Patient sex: M
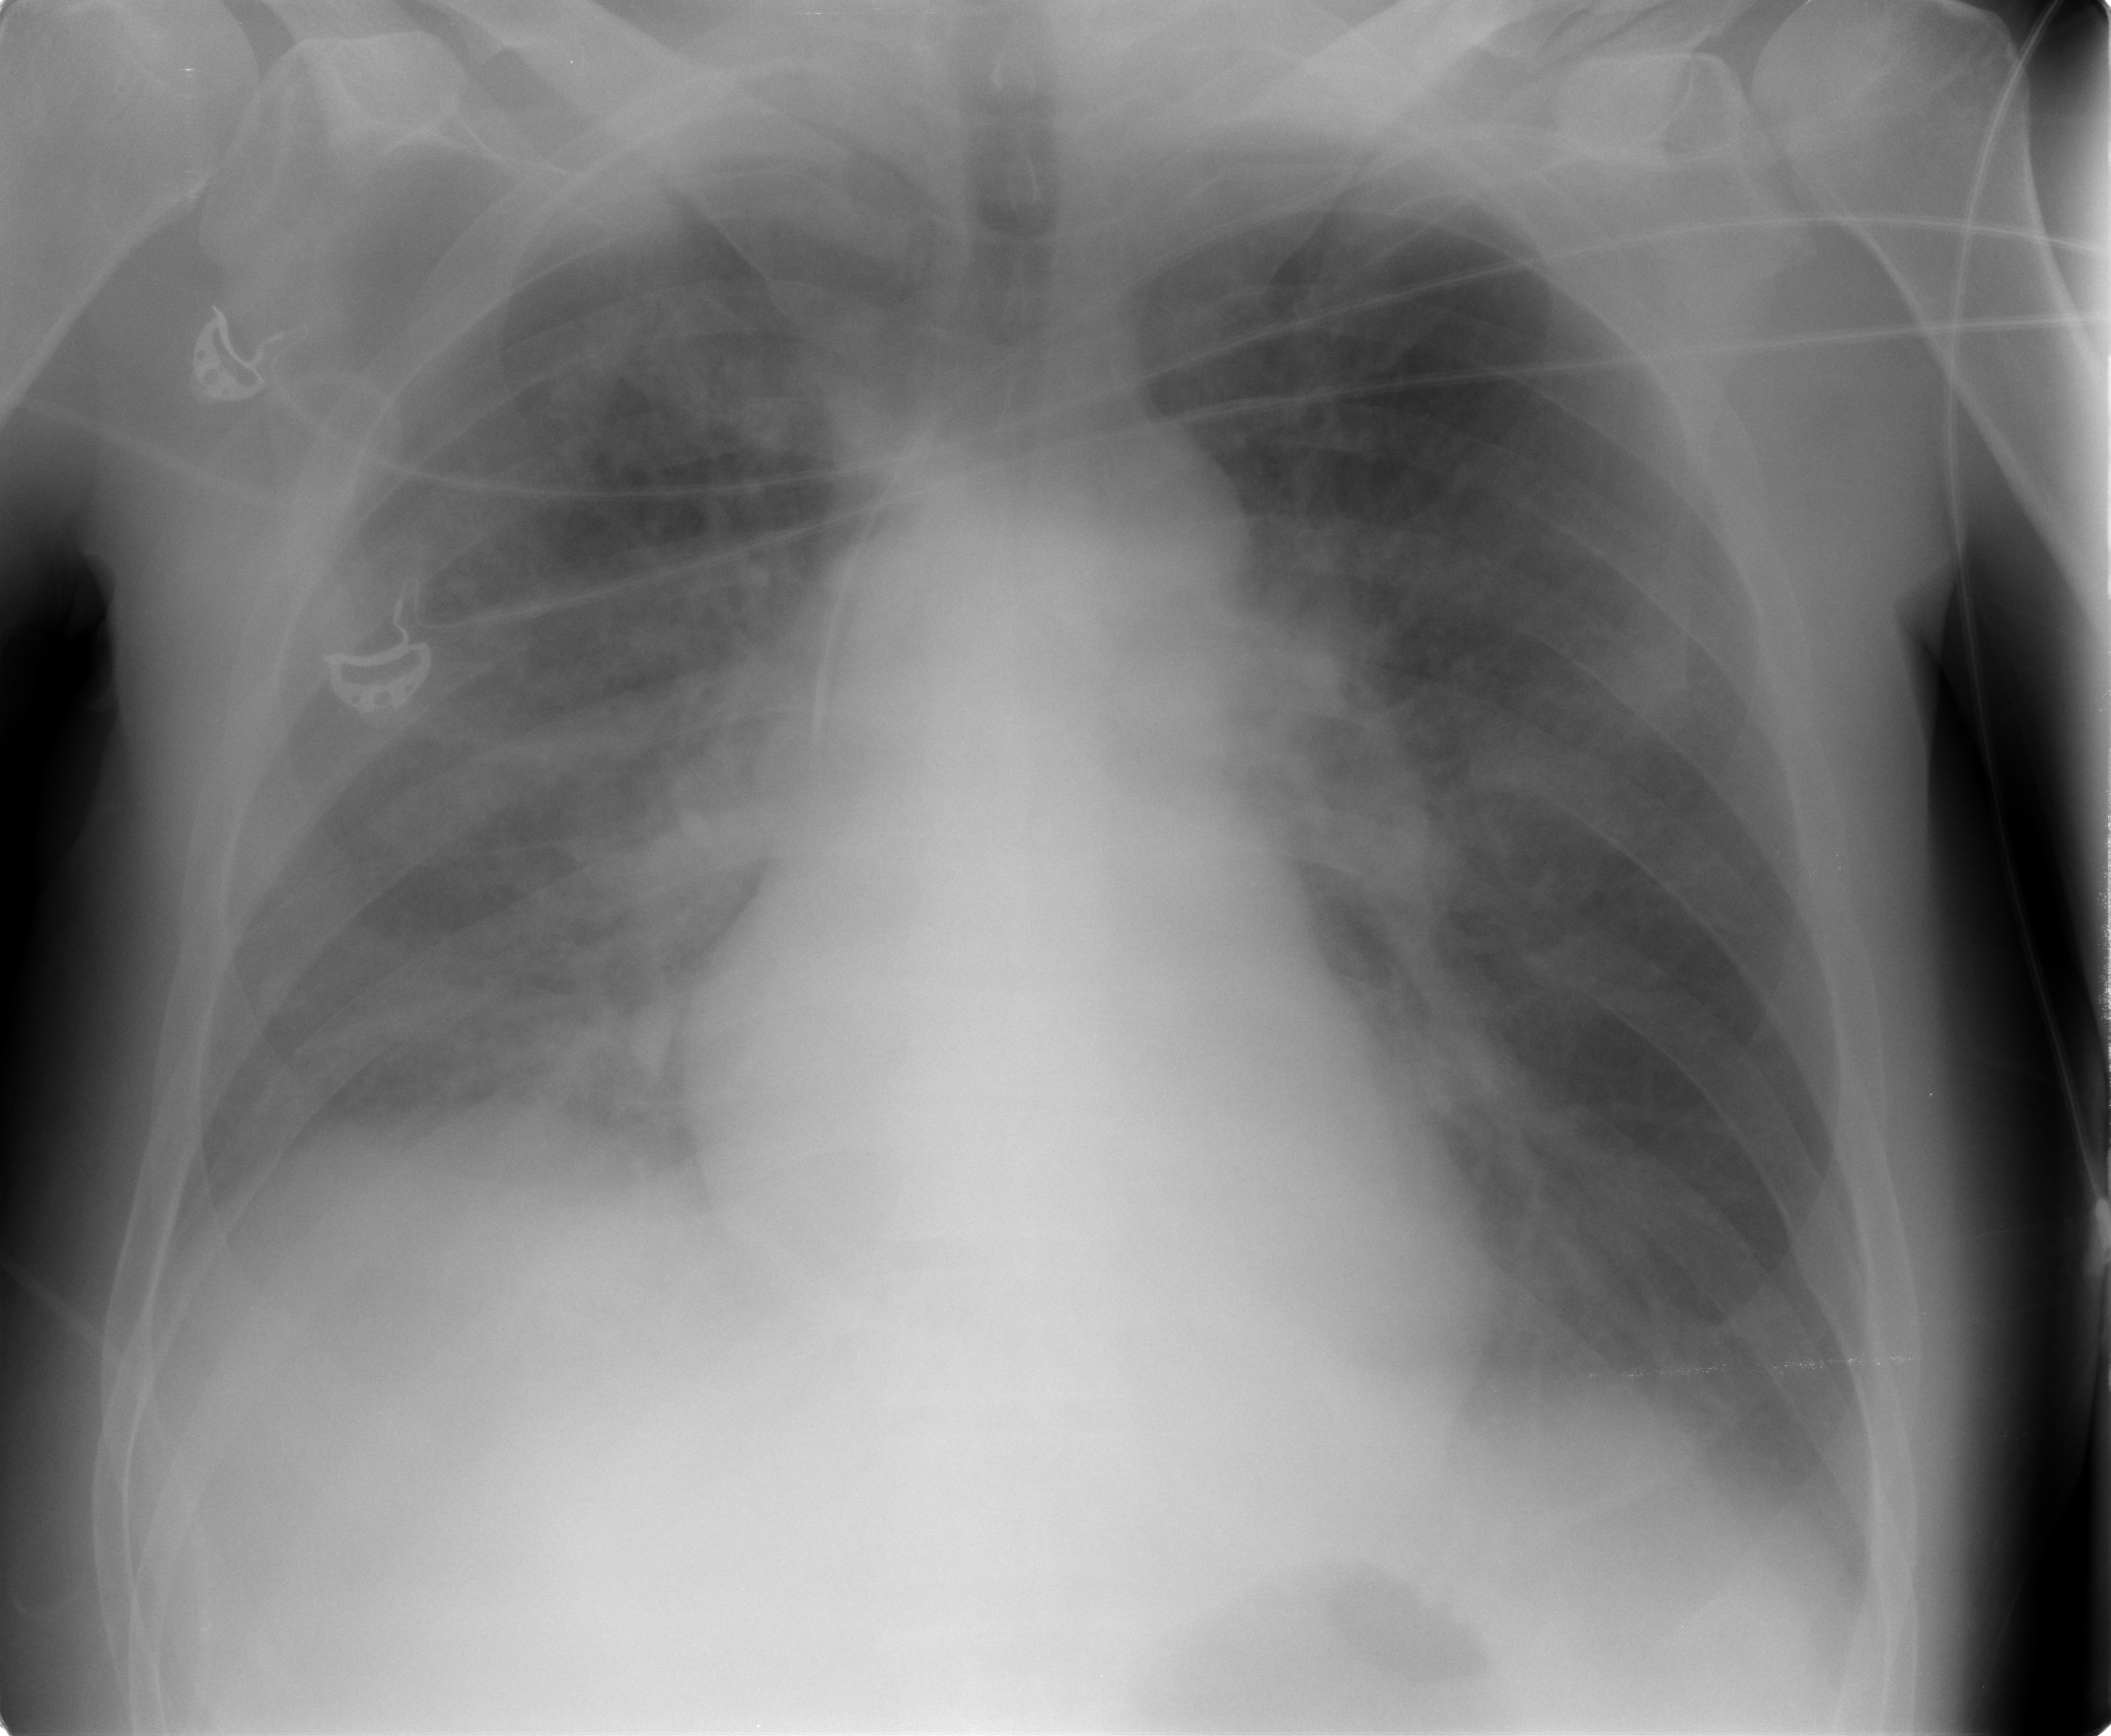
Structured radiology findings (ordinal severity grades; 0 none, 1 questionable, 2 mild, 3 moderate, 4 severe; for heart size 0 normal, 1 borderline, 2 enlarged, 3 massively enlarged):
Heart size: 0
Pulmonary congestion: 3
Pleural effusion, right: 3
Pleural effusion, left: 2
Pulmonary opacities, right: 2
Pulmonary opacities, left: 0
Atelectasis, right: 3
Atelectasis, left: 3